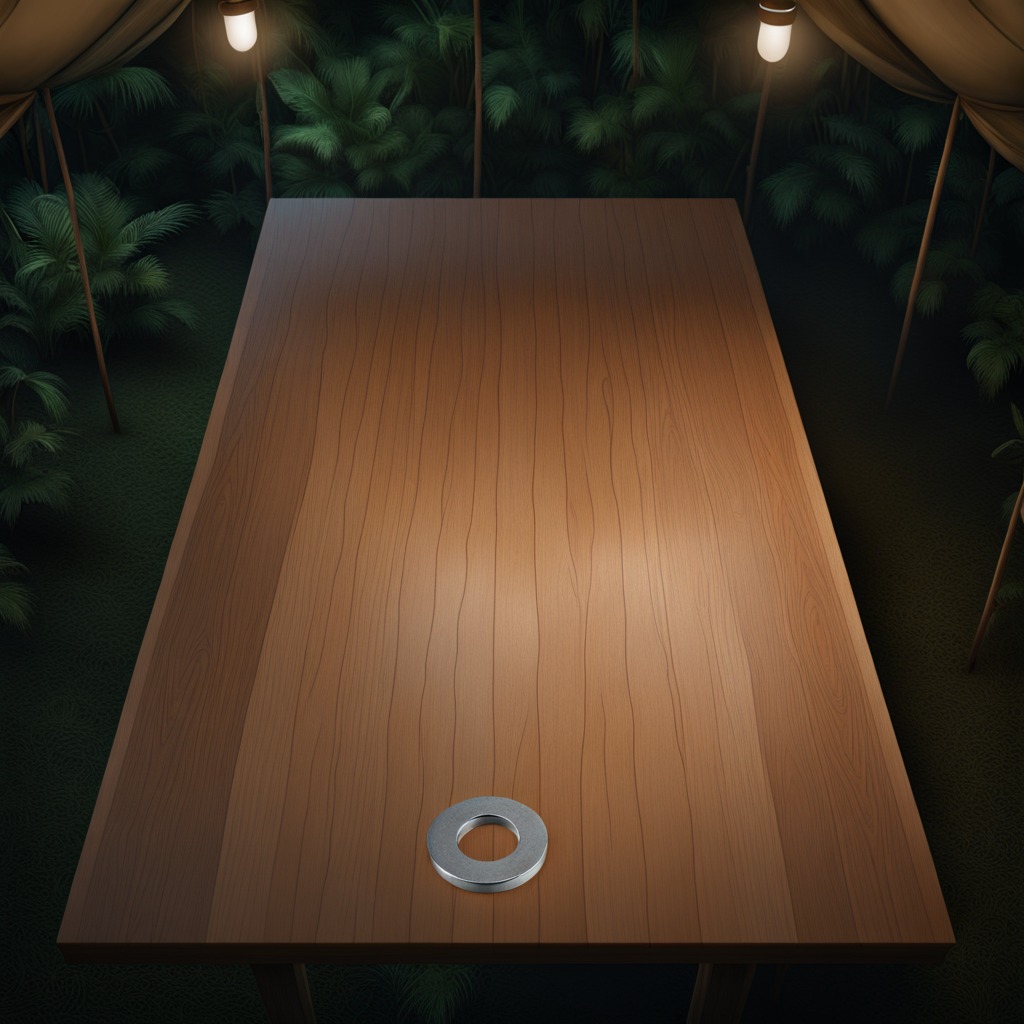
A flat metal washer lying on a wooden table inside a jungle field workshop tent at night dim ambient light soft shadows worn but